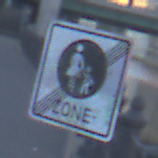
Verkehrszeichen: EndeFussgaengerzone
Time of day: SunriseSunset
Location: Outdoor (Urban)
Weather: Clear
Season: NotSpecified
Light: Natural